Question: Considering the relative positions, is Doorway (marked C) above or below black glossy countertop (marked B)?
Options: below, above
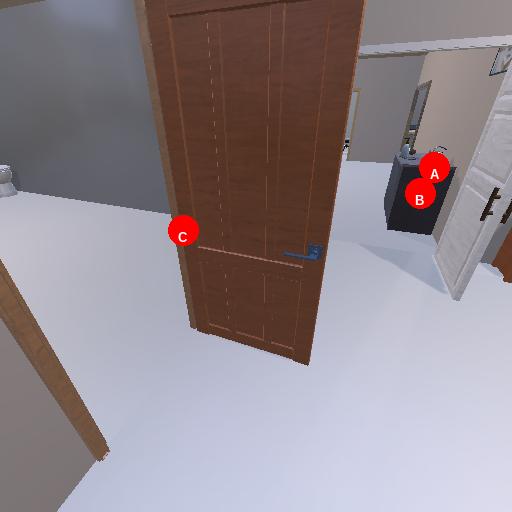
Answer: below